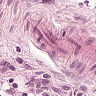
Metastatic tissue present: no